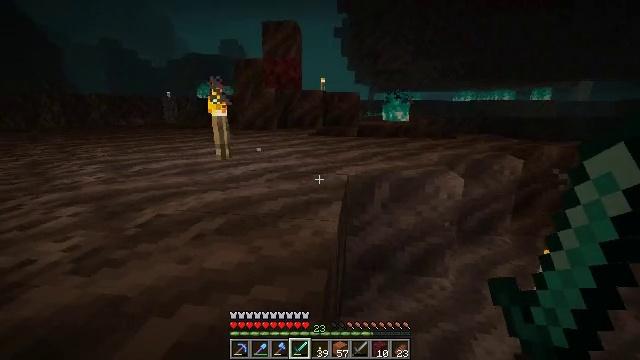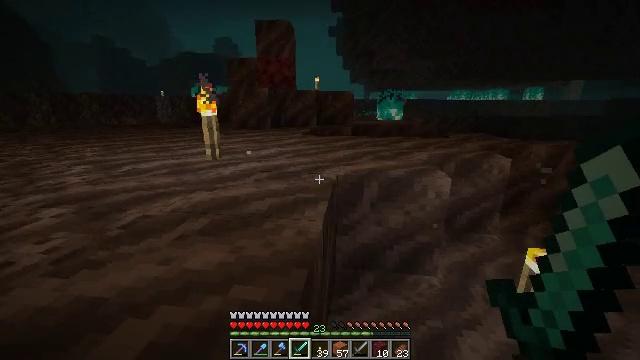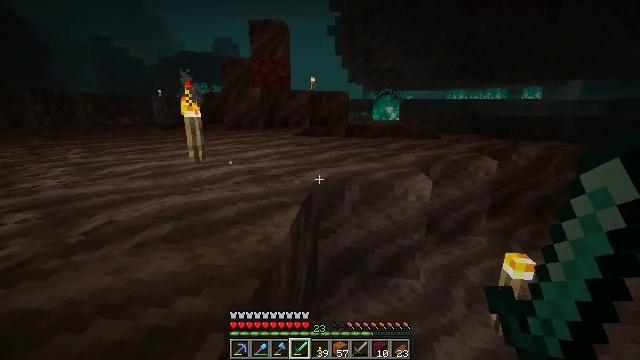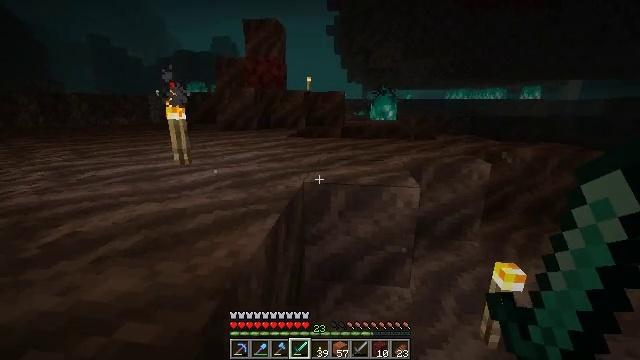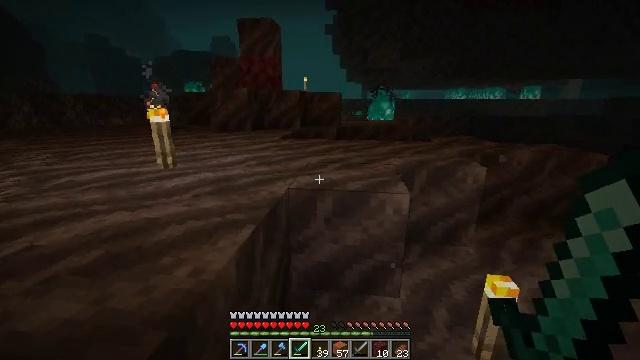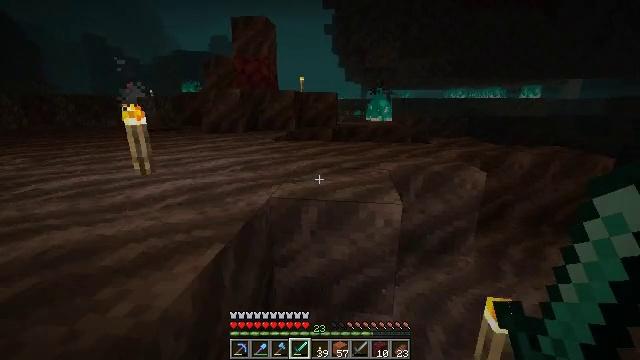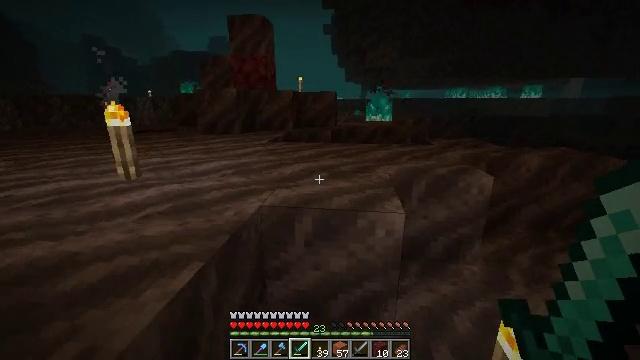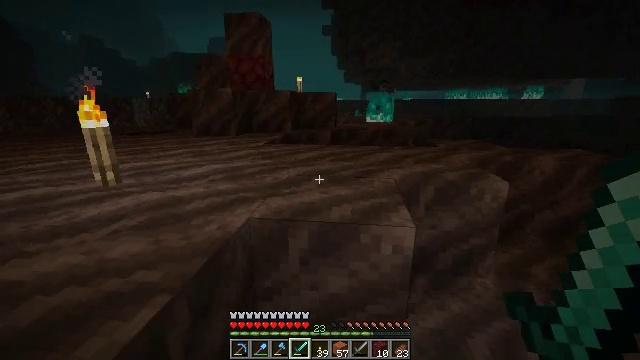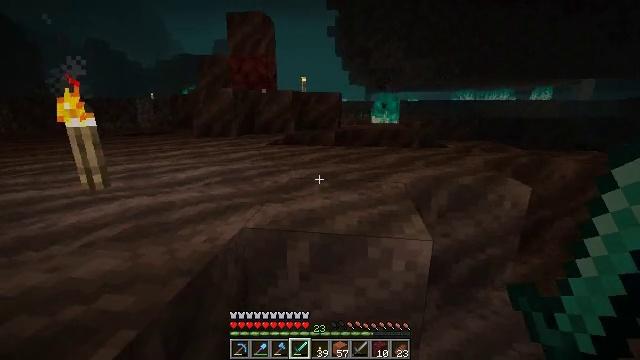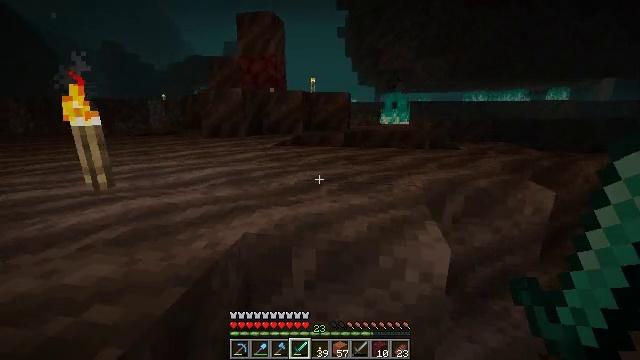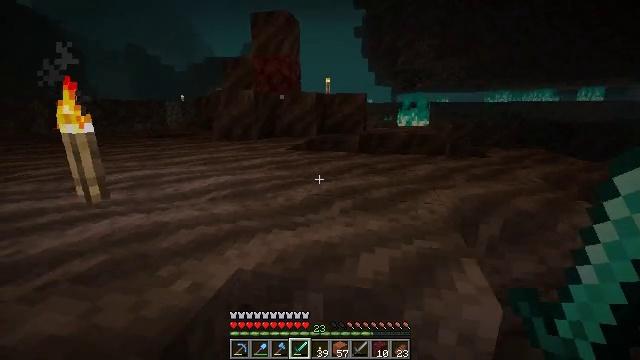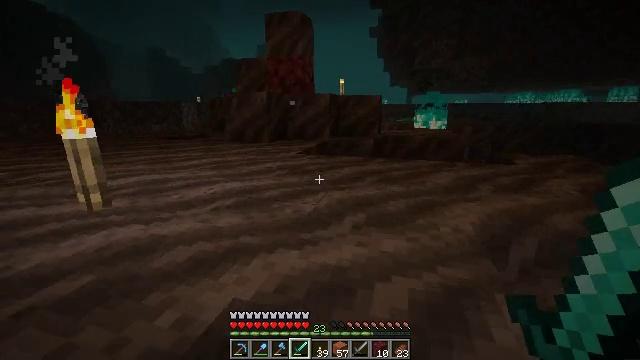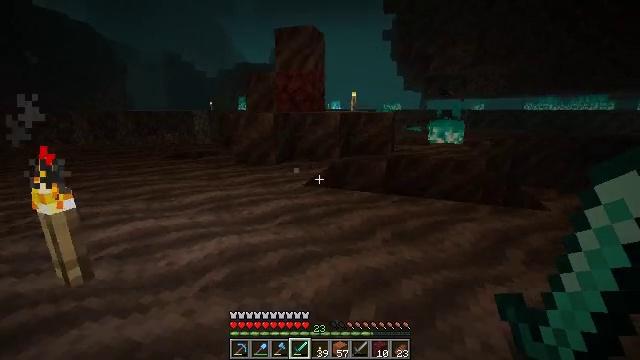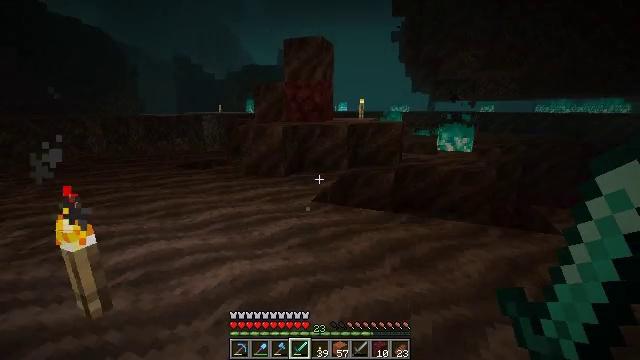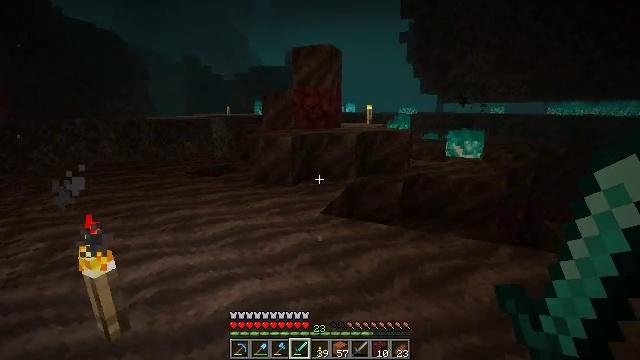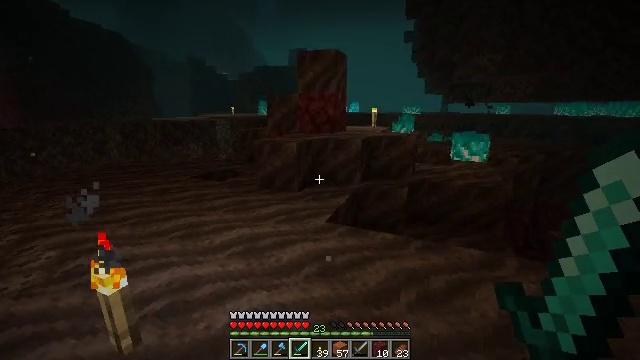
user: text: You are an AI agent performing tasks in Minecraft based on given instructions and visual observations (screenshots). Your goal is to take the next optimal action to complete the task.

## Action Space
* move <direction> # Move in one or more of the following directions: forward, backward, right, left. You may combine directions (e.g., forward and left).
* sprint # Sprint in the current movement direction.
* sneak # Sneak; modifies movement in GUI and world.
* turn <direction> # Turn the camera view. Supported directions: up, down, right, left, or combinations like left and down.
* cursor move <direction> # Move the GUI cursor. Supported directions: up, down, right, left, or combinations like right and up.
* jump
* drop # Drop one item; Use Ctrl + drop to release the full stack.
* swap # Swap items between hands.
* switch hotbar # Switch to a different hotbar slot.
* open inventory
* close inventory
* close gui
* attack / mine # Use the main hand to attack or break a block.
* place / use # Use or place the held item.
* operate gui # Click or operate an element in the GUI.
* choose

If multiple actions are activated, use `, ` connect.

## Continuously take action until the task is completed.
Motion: motion action
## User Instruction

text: Attack the soul fire to put it out.
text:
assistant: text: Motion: move forward and move right
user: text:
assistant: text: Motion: move forward and move right
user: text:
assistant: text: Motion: move forward and move right
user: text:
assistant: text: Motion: move forward and move right
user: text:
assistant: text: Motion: move forward
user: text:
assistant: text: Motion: move forward
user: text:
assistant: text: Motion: move forward
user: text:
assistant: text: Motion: move forward
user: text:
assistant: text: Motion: move forward, turn left
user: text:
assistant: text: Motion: move forward, turn left
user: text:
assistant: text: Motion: move forward, turn left
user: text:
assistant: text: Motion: move forward, turn left, jump
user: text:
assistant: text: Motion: move forward and move left, turn left, jump
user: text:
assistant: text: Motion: move forward and move left, turn left, jump
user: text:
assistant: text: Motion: move forward and move left, jump
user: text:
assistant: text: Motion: move forward and move left, jump
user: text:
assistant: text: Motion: move forward and move left
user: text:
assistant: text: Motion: move forward and move left
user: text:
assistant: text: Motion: move forward and move left, turn left
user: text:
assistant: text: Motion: move forward and move left
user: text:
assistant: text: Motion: move forward and move left
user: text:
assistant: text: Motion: move forward and move left
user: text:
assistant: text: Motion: move forward and move left
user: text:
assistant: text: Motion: move forward and move left
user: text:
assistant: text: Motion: move forward
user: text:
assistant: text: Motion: move forward
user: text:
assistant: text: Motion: move forward
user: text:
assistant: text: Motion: move forward
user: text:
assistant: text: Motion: move forward
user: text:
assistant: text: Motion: move forward, sprint, turn right and down